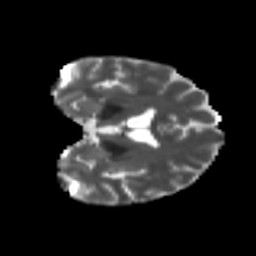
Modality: T2w
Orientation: coronal
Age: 59
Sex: female
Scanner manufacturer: ge
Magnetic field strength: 3 T
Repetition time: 7.8 s
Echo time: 0.0606 s